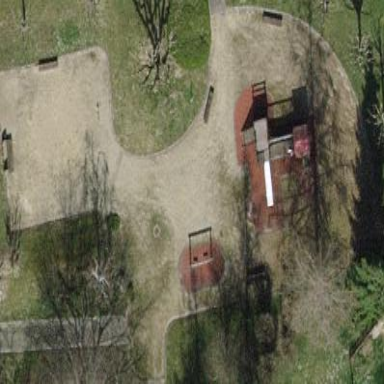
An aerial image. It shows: Playground area for leisure land.